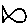
Label: fish